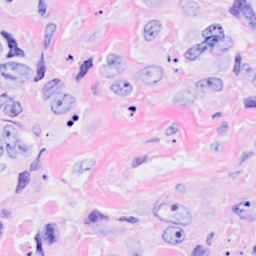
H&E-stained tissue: Breast